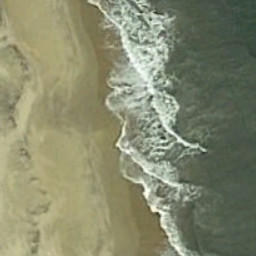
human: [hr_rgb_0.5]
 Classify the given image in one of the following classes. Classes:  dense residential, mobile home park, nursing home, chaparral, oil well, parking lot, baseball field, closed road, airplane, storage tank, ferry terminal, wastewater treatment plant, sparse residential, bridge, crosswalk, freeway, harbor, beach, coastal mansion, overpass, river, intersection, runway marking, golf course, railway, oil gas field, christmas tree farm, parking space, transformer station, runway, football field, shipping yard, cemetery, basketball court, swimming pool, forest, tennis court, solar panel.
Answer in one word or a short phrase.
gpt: beach